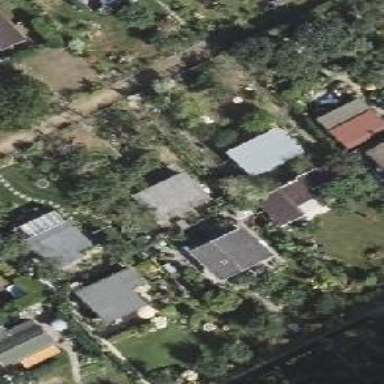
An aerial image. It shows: Plot in the allotments.